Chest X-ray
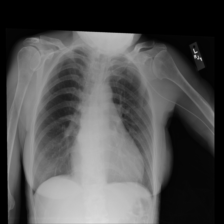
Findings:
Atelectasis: negative
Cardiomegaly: negative
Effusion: negative
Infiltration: negative
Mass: negative
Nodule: negative
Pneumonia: negative
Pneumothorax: negative
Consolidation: negative
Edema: negative
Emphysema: negative
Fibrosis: negative
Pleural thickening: negative
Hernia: negative